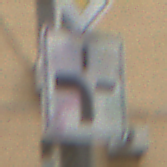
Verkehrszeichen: VerlaufVorfahrtsstrasse1
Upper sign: Vorfahrtsstrasse
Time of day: MorningAfternoon
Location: Outdoor (Urban)
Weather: Overcast
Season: NotSpecified
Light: Natural